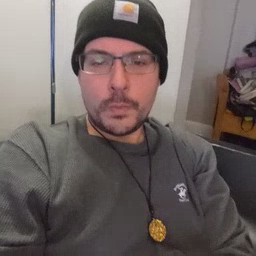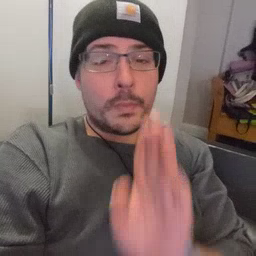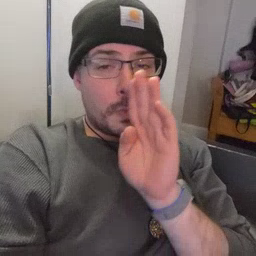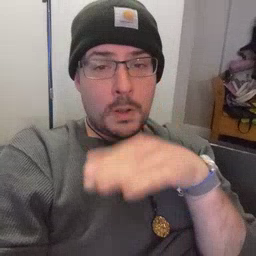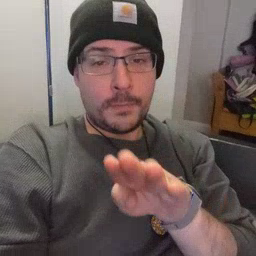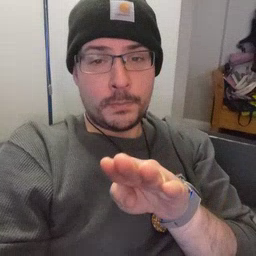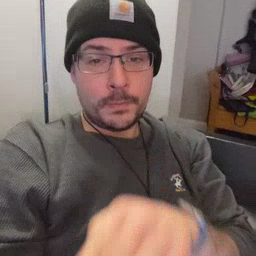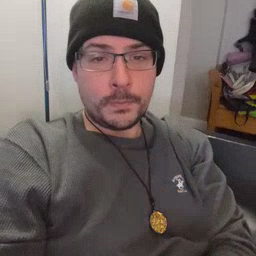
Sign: elephant